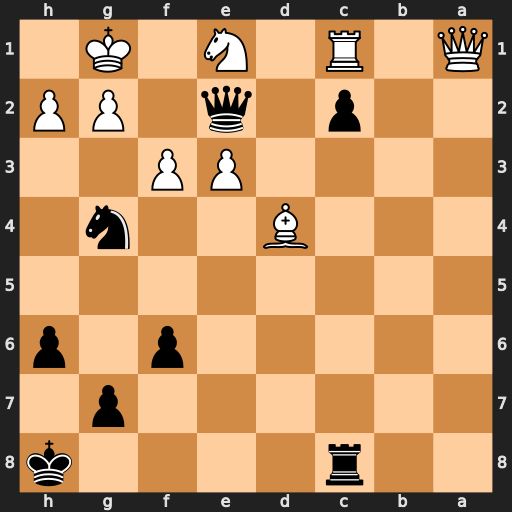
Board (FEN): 2r4k/6p1/5p1p/8/3B2n1/4PP2/2p1q1PP/Q1R1N1K1
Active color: b
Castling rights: -
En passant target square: -
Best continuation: Qf2+ Kh1 Qf1#